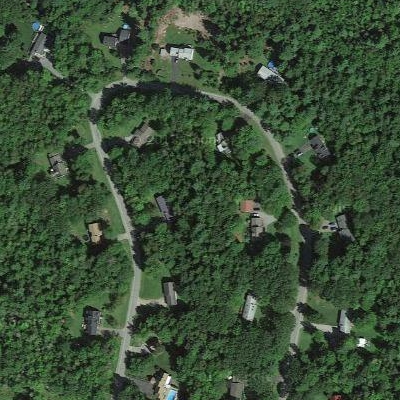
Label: Forest